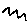
Label: zigzag